Question: First thing I did was create a button that would copy certain cells using this code:
> Worksheets("Sheet1").Range("A:A,B:B,D:D").Copy _
and it worked fine.
Second, I found the code that would copy all details in a row based on the criteria of one, in this case if there was an "A" in the "Location" column.
> Private Sub ENTIREROW_Click()
'Sub copyrows()Dim i As Range, Cell As ObjectSet i = Range("D:D") 'Substitute with the range which includes your True/False valuesFor Each Cell In i'''
If IsEmpty(Cell) Then
Exit Sub
End If
If Cell.Value = "A" Then
Cell.ENTIREROW.Copy
Sheet2.Select 'Substitute with your sheet
ActiveSheet.Range("A65536").End(xlUp).Select
Selection.Offset(1, 0).Select
ActiveSheet.Paste
End If
'''
NextEnd Sub

My question is, how do I copy all information in the specified columns (A,B,D) where there is an "A" in "Location" in one button.
Furthermore, this is my example data, the sheet I will actually use this on has 34 columns to copy. Is there a more efficient way of setting a range when you don't want an entire sequence, everything but the data in column C?
Thanks in advance and apologies for my explanation skills.
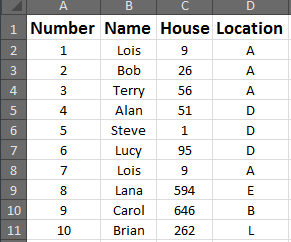
Answer: One way maybe to:
- - - '.PasteSpecial xlPasteValues'- -
Using 'xlPasteValues' only pastes the visible cells from the source - so no column C
The code then looks like this: .
'''
Sub CopyRows()
With Sheets(1).Range([A2], [A2].SpecialCells(xlLastCell))
[A1].AutoFilter
.AutoFilter Field:=4, Criteria1:="A"
[C:C].EntireColumn.Hidden = True
.Copy
[C:C].EntireColumn.Hidden = False
End With
With Sheets(2)
If .Cells(Sheets(2).Rows.Count, 1).End(xlUp) = "" Then 'it's a clean sheet
.Cells(Sheets(2).Rows.Count, 1).End(xlUp).PasteSpecial Paste:=xlPasteValues
Else
.Cells(Sheets(2).Rows.Count, 1).End(xlUp).Offset(1).PasteSpecial Paste:=xlPasteValues
End If
End With
Application.CutCopyMode = False
Sheet1.[A1].AutoFilter
End Sub
'''